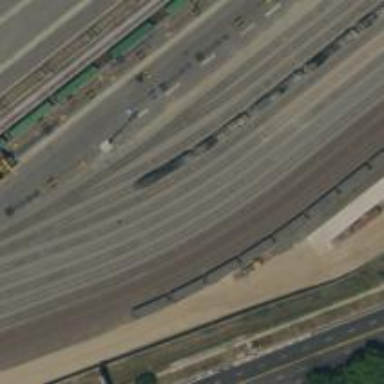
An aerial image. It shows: Railway yard in service.